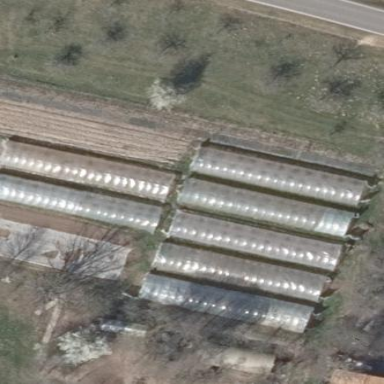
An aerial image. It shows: Area dedicated to greenhouse horticulture.